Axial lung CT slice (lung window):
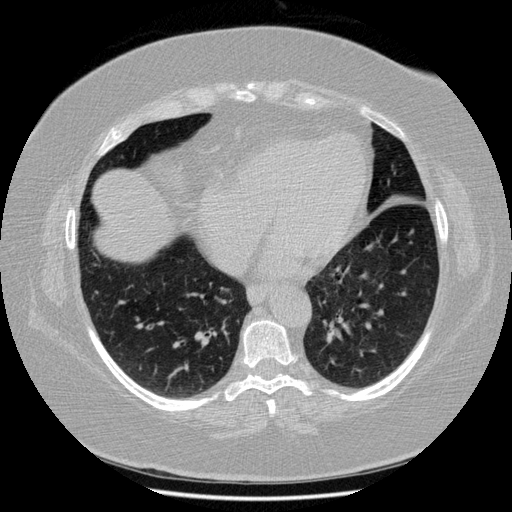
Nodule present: no